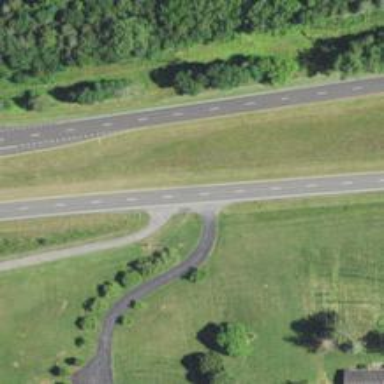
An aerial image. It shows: This image shows trunk highway that functions as expressway.